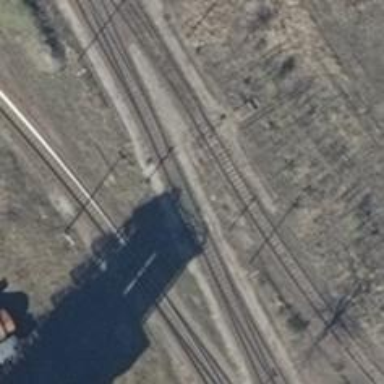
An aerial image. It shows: Railway switch.